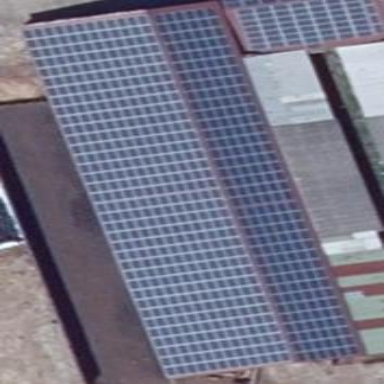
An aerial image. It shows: Building equipped with small solar photovoltaic panel for generating electricity.